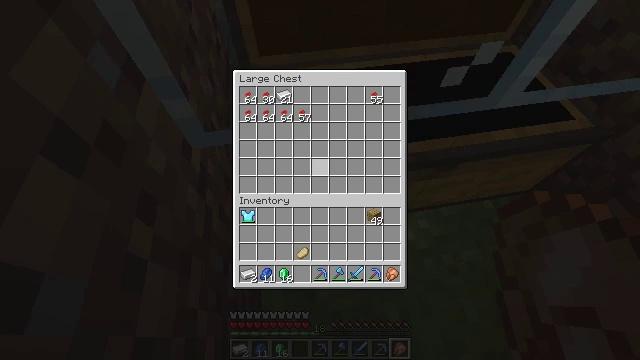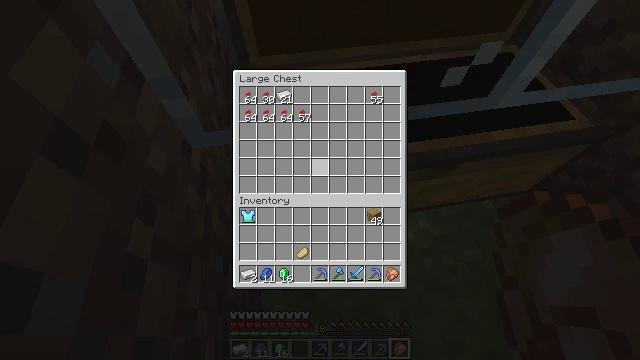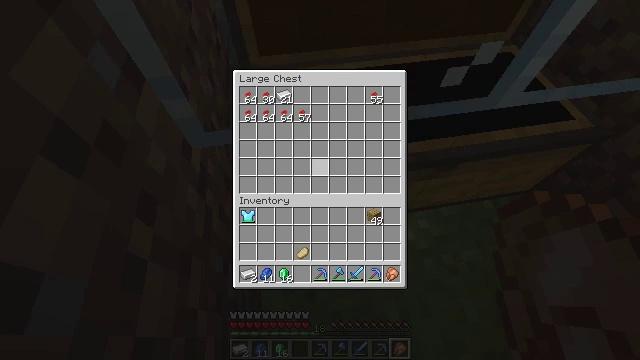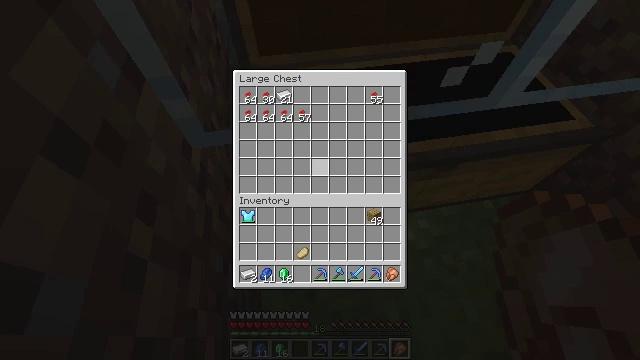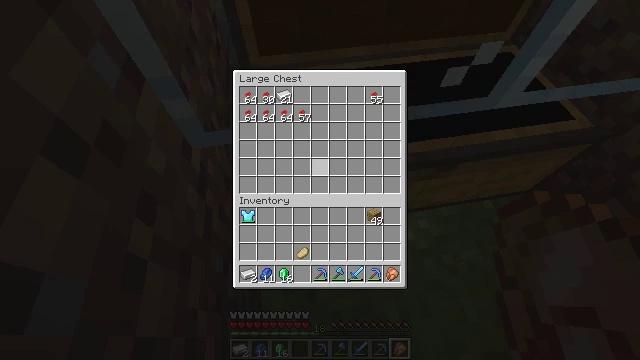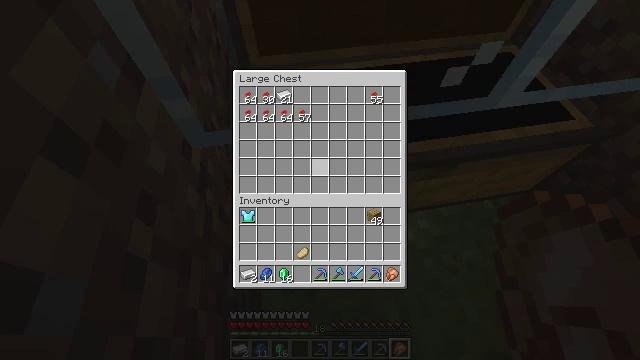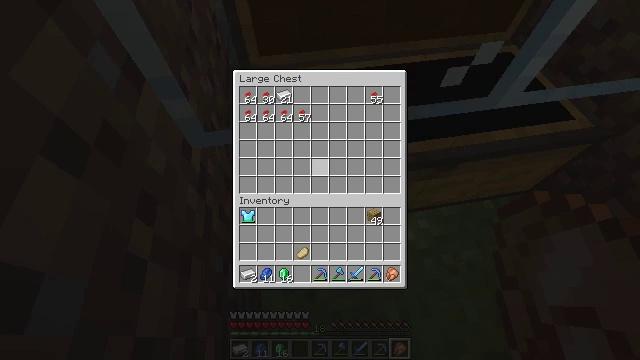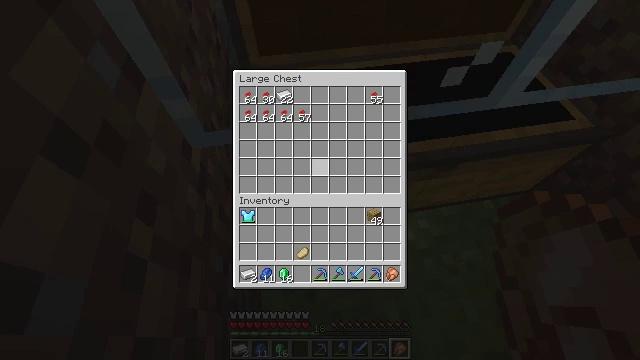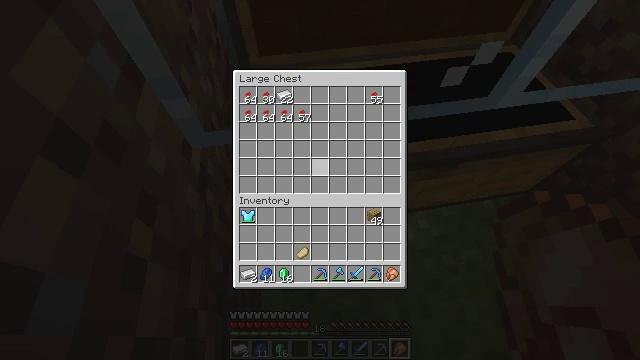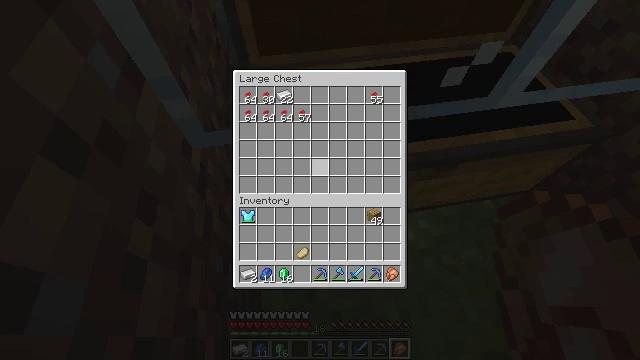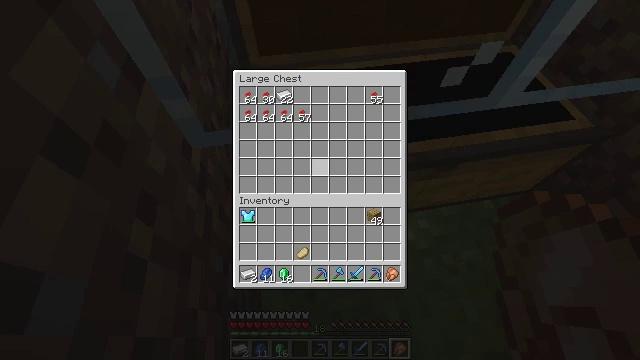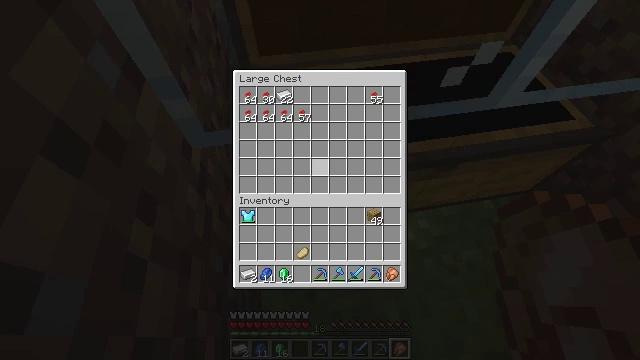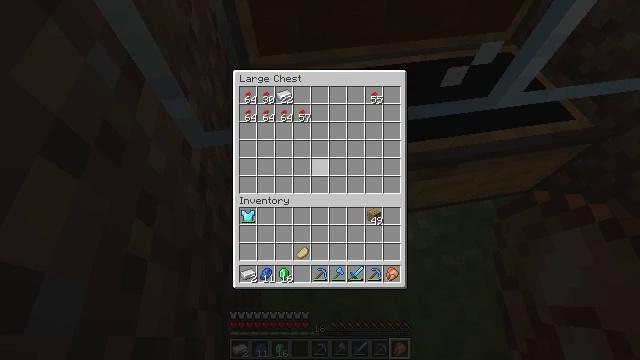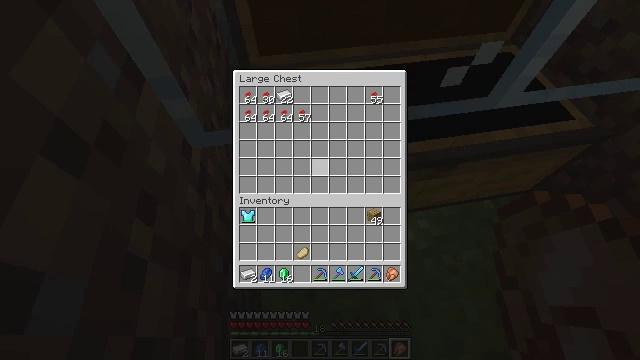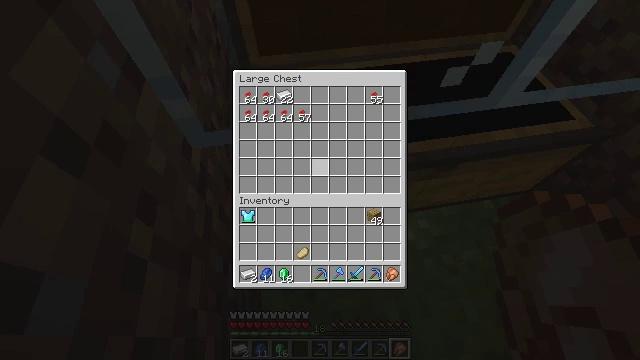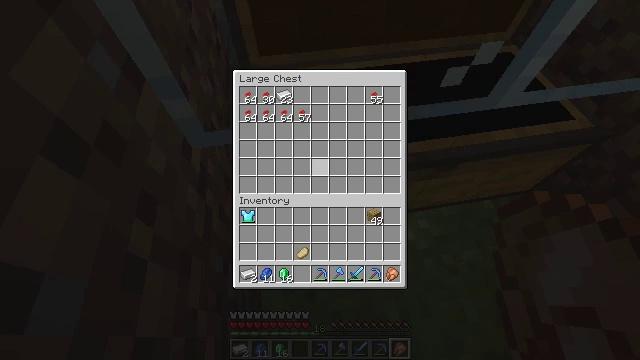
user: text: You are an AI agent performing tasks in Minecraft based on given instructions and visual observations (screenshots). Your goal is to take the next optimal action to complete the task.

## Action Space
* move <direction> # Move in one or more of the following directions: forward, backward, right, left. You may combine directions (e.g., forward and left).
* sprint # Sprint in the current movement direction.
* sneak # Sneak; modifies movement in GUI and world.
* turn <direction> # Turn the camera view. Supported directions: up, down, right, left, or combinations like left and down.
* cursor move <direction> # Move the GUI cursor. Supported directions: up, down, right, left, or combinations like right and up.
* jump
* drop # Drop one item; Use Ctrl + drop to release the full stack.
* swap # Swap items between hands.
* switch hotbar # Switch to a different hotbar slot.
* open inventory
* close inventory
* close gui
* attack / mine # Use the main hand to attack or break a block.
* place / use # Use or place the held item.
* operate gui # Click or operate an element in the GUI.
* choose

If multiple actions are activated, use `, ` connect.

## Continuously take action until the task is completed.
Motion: motion action
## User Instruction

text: Interact with the crafting table to obtain an emerald.
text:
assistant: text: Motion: no_op
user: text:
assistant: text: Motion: no_op
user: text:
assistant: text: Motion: no_op
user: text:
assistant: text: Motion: no_op
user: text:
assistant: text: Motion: no_op
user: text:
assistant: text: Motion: no_op
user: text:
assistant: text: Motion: no_op
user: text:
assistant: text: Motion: no_op
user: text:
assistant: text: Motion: no_op
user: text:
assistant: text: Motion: no_op
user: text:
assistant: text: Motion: no_op
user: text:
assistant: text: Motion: no_op
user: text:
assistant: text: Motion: no_op
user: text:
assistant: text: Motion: no_op
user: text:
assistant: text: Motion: no_op
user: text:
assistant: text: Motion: no_op
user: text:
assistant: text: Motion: no_op
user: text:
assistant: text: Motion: no_op
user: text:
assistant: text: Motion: no_op
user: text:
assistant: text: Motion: no_op
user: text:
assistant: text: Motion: no_op
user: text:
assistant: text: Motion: no_op
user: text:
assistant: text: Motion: no_op
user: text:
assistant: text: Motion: no_op
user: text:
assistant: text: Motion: no_op
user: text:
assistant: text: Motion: no_op
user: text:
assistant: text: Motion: no_op
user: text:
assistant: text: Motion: no_op
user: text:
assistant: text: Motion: no_op
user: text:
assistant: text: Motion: no_op